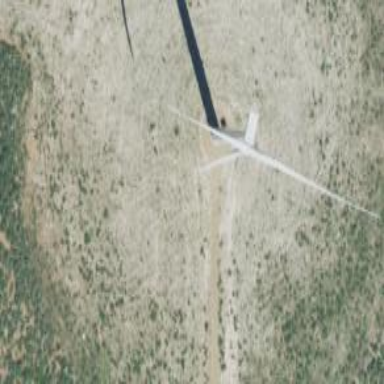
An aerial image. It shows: Wind generator with horizontal axis. The generator is wind turbine.